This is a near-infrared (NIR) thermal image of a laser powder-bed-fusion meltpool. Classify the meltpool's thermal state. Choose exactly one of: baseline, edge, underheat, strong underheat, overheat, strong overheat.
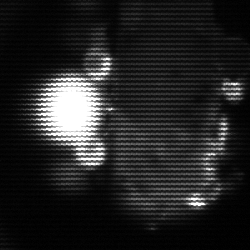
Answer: strong underheat